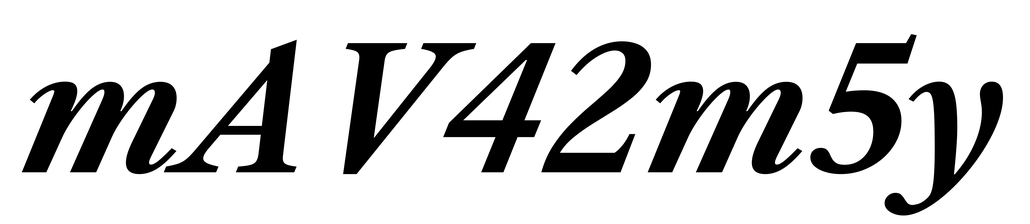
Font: LibreCaslonText-Italic_Bold_Italic